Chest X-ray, PA view. Patient: 22 years old, sex M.
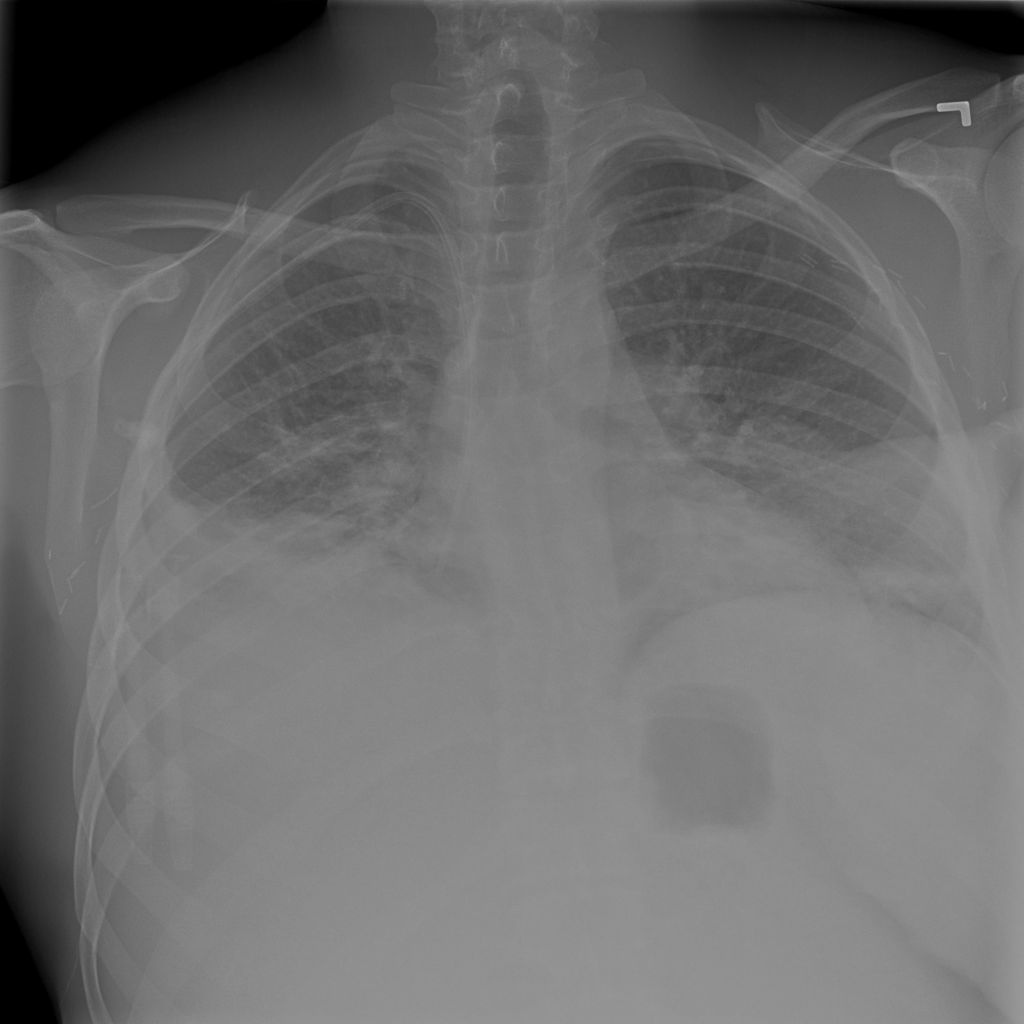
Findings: Cardiomegaly, Effusion, Infiltration